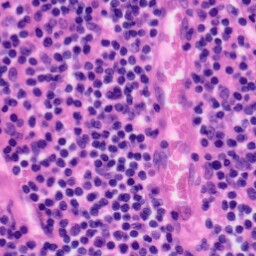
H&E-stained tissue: Tonsil